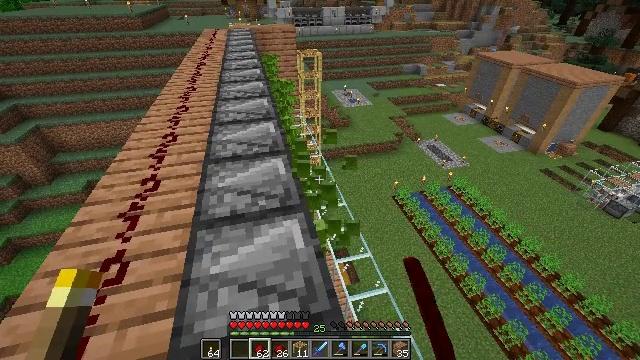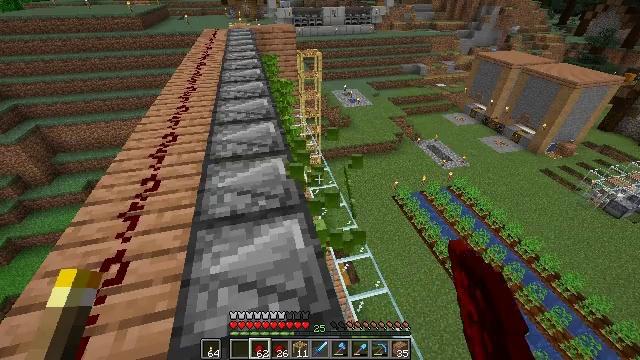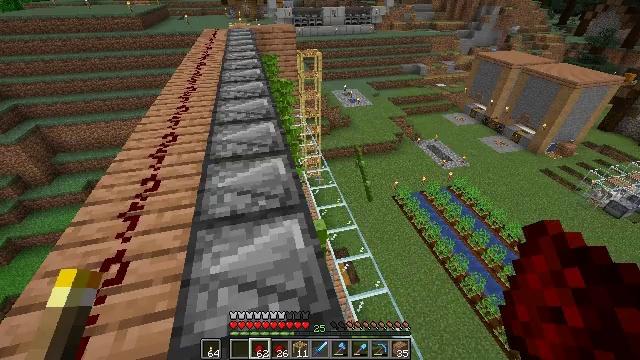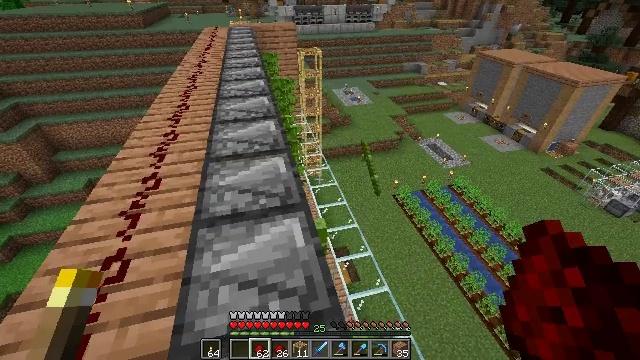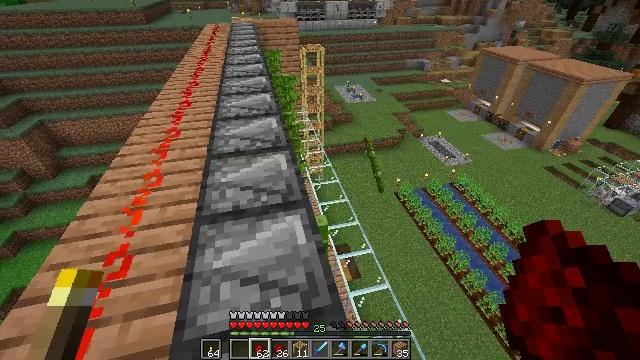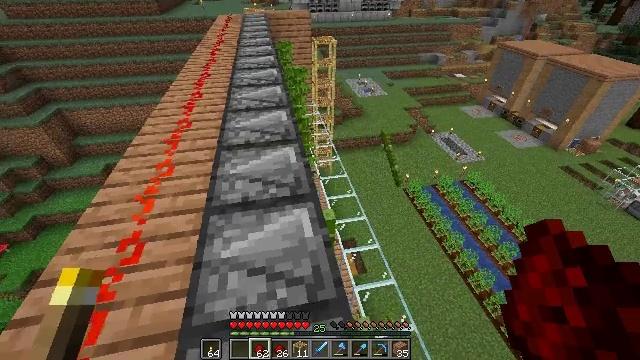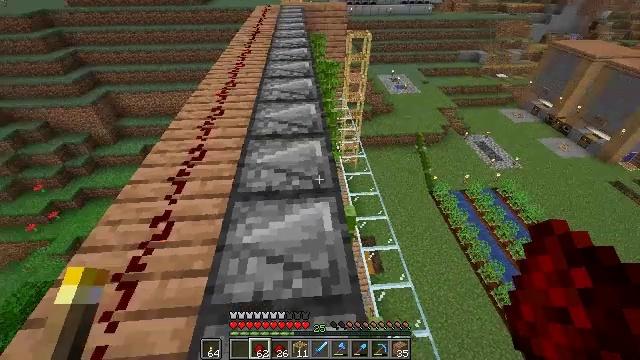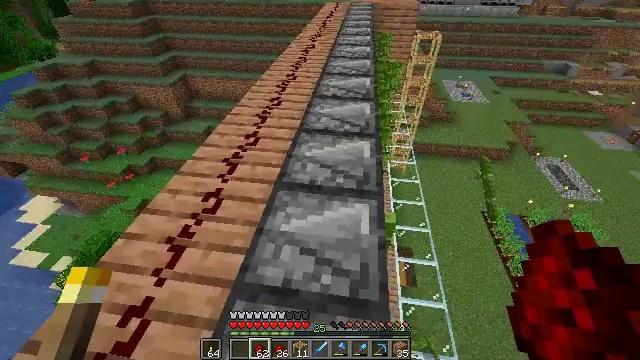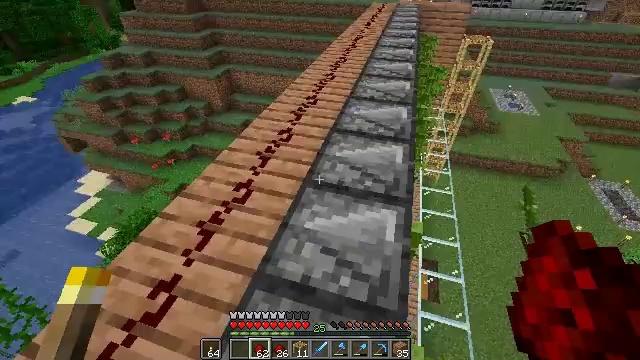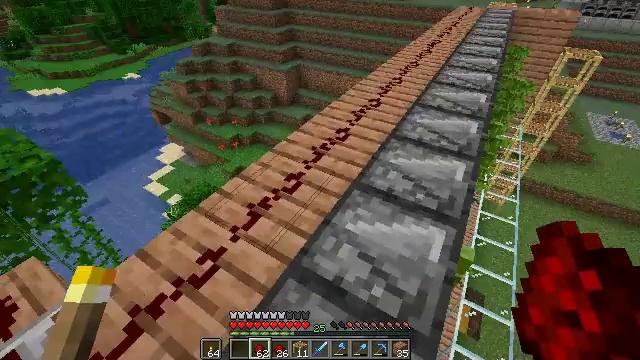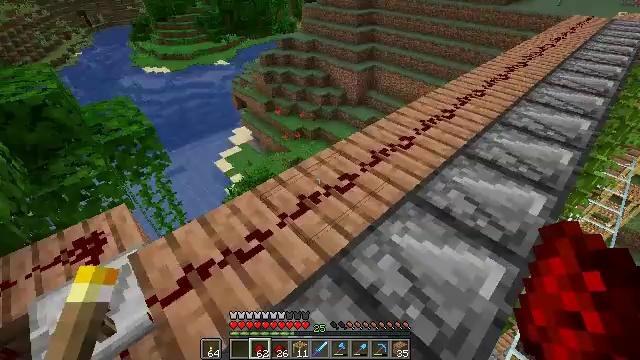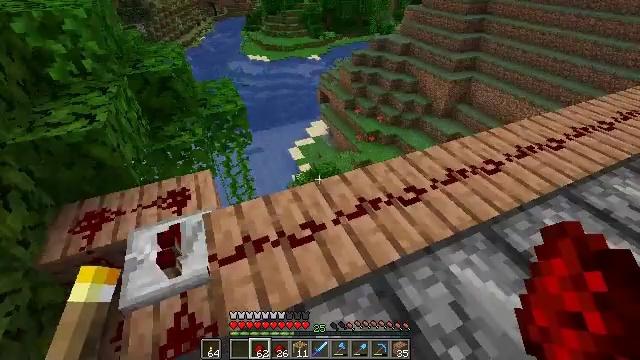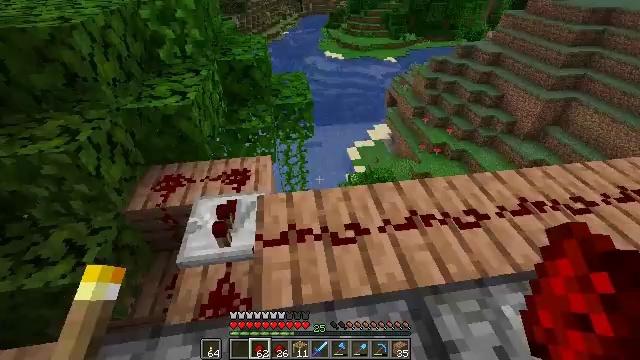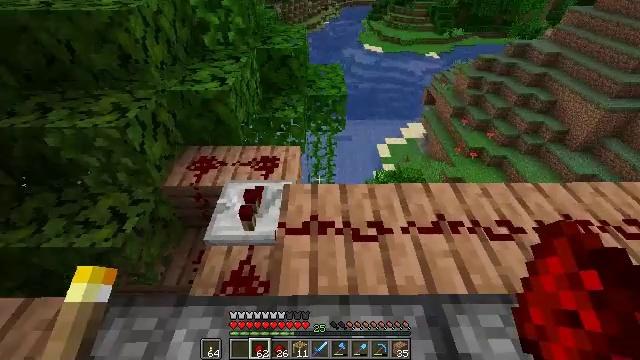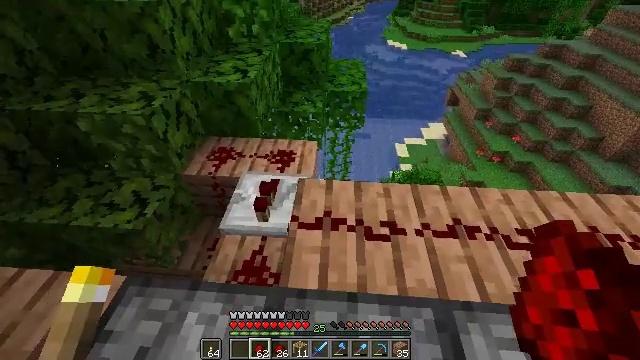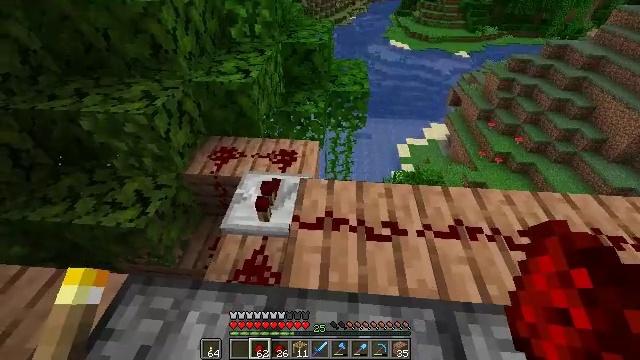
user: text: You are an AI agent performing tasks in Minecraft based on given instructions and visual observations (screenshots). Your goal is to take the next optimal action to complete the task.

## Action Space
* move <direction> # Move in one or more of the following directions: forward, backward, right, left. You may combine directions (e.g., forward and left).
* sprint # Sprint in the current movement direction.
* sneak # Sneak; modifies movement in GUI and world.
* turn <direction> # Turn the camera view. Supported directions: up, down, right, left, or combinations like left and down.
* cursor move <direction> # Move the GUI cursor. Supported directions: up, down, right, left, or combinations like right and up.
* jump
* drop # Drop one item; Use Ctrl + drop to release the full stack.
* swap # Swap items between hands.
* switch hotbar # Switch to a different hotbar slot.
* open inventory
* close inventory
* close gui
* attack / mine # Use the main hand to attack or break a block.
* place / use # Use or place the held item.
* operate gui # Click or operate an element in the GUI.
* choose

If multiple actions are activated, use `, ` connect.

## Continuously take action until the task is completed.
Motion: motion action
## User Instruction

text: Break the redstone repeater.
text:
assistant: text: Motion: attack / mine
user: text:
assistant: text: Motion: attack / mine
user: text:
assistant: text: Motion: attack / mine
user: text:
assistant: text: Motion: attack / mine
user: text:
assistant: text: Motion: turn left and down
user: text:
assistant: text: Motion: turn left and down
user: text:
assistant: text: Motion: turn left
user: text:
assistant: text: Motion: turn left
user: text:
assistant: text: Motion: turn left
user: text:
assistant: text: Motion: turn left
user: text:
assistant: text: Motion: turn left
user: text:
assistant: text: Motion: turn left
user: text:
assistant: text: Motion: turn left and down
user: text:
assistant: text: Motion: turn left
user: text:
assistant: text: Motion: no_op
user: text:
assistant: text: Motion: no_op
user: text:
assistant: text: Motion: no_op
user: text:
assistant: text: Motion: no_op
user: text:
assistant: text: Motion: turn right
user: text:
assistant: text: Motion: turn left
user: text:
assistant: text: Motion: turn left and down
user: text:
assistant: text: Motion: turn left and down
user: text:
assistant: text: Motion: turn down
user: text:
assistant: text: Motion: move forward, turn down
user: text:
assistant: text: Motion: move forward and move left, turn right and down
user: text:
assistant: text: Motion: move forward and move left, turn right and down
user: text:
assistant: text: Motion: move forward and move left, turn right and down
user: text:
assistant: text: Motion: turn right and down
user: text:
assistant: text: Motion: turn down
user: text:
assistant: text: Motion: no_op